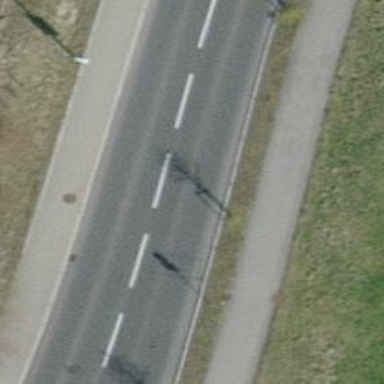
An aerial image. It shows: Secondary road with asphalt surface and separate sidewalk.